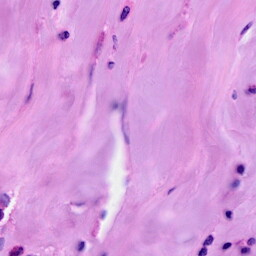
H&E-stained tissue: Breast